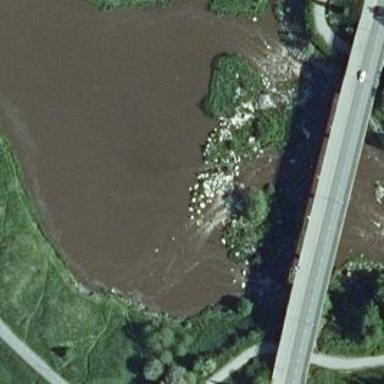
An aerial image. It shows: Scene featuring rapids in waterway.